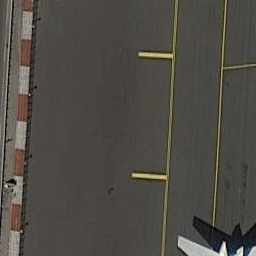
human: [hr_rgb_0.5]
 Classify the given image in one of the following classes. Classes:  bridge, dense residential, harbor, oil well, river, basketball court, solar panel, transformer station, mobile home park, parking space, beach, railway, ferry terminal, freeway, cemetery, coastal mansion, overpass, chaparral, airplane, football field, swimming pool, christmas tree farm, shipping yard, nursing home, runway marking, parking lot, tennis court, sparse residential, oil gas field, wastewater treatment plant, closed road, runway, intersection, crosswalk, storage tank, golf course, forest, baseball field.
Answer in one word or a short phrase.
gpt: runway marking